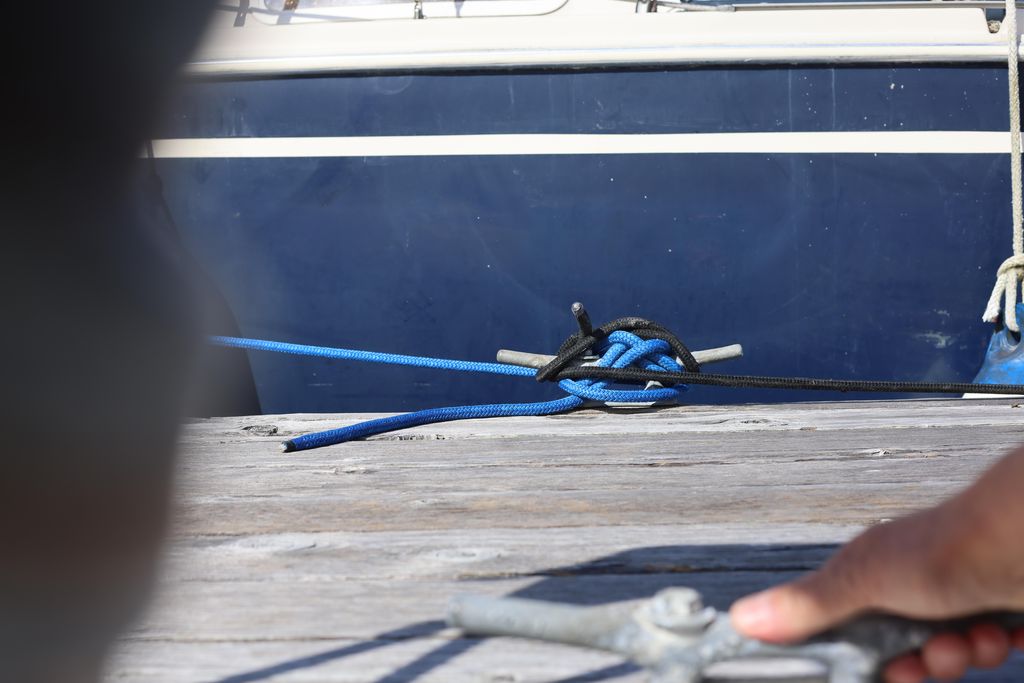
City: victoria